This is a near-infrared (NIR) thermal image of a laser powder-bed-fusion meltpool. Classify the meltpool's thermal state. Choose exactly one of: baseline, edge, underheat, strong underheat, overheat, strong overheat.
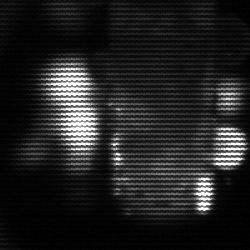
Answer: strong underheat